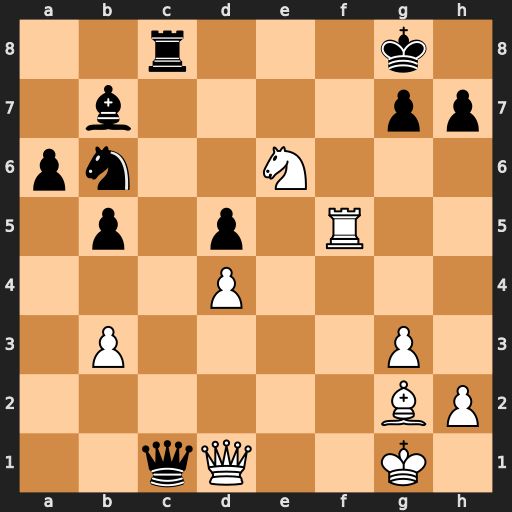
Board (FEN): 2r3k1/1b4pp/pn2N3/1p1p1R2/3P4/1P4P1/6BP/2qQ2K1
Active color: w
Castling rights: -
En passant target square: -
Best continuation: Rf8+ Rxf8 Qxc1